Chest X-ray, AP view. Patient: 38 years old, sex F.
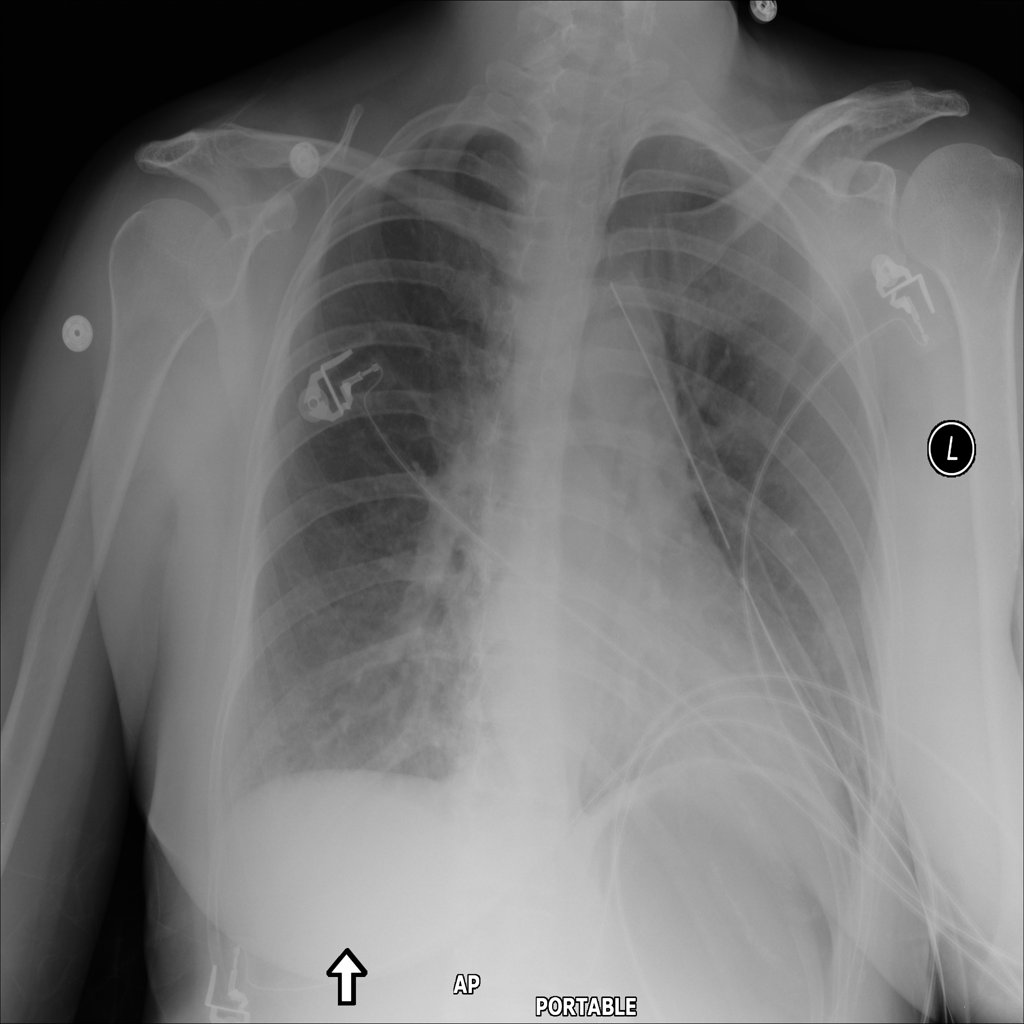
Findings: Pneumothorax